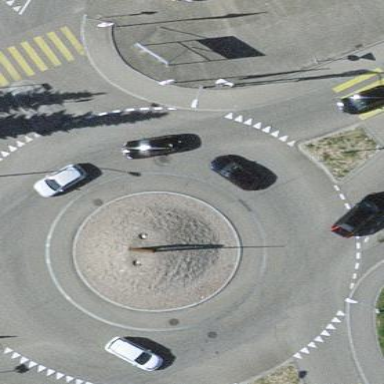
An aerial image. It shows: Primary highway with asphalt surface leading to roundabout.